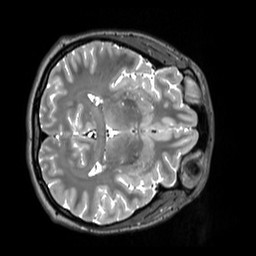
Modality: T2w
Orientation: axial
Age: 22
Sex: female
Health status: healthy
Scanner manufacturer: siemens
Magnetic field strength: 3 T
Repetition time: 3.2 s
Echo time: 0.412 s